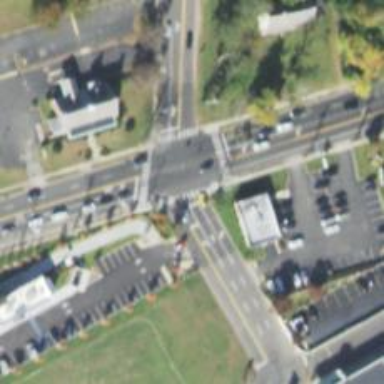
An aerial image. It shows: Marked crossing on the road.